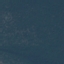
Label: Forest